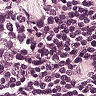
Metastatic tissue present: no